Question: ### Question
Is there a way to programmatically set what FPGA variables I am reading from or writing to so that I can generalize my main simulation loop for every object that I want to run? The simulation loops for each object are identical except for which FPGA variables they read and write. Details follow.
### Background
I have a code that uses LabVIEW OOP to define a bunch of that I want to simulate. Each then has an 'update' method that runs inside of a Timed Loop on an RT controller, takes a cluster of inputs, and returns a cluster of outputs. Some of these inputs come from an FPGA, and some of the outputs are passed back to the FPGA for some processing before being sent out to hardware.
My problem is that I have a separate simulation VI for every in my code, since different values are read from and returned to the FPGA for each . This is a pain for maintainability and seems to cry out for a better method. The problem is illustrated below. The important parts are the FPGA input and output nodes (change for every ), and the input and output clusters for the 'update' method (always the same).

Is there some way to define a generic main simulation VI and then programmatically (maybe with properties stored in my ) tell it which specific inputs and outputs to use from the FPGA?
If so then I think the obvious next step would be to make the main simulation loop a public method for my objects and just call that method for each object that I need to simulate.
Thanks!
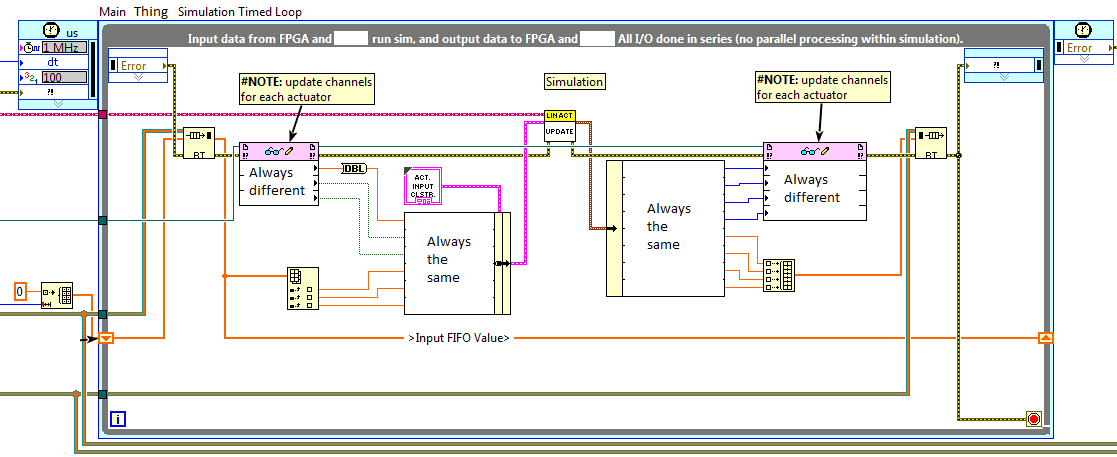
Answer: The short answer is no. Unfortunately once you get down to the hardware level with LabVIEW FPGA things begin to get very static and rely on hard-coded IO access. This is typically handled exactly how you have presented your current approach. However, you may be able encapsulate the IO access with a bit of trickery here.
Consider this, define the IO nodes on your diagram as interfaces and abstract them away with a function (or VI or method, whichever term you prefer). You can implement this with either a dynamic VI call or an object oriented approach.
You know the data types defined by your interface are well known because you are pushing and pulling them from clusters that do not change.
By abstracting away the hardware IO with a method call you can then maintain a library of function calls that represent unique hardware access for every "thing" in your system. This will encapsulate changes to the hardware IO access within a piece of code dedicated to that job.
Using dynamic VI calls is ugly but you can use the properties of your "things" to dictate the path to the exact function you need to call for that thing's IO.
An object oriented approach might have you create a small class hierarchy with a root object that represents generic IO access (probably doing nothing) with children overriding a core method call for reading or writing. This call would take your FPGA reference in and spit out the variables every hardware call will return (or vice versa for a read). Under the hood it is taking care of deciding exactly which IO on the FPGA to access. Example below:

Keep in mind that this is nowhere near functional, I just wanted you to see what the diagram might look like. The approach will help you further generalize your main loop and allow you to embed it within a public call as you had suggested.